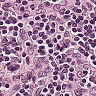
Metastatic tissue present: no